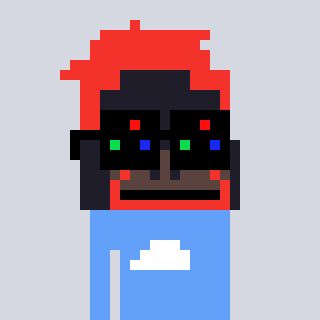
a pixel art character with square black sunglasses, a orangutan-shaped head and a blue-colored body on a cool background